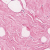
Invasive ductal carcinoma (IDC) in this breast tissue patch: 0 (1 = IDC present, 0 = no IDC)